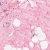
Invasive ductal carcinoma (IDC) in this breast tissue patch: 0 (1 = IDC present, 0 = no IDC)